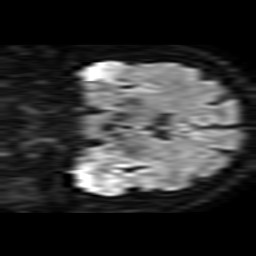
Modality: TRACE
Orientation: coronal
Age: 62
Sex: male
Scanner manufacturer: philips
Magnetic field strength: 3 T
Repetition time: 4.268 s
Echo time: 0.06119 s